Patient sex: F
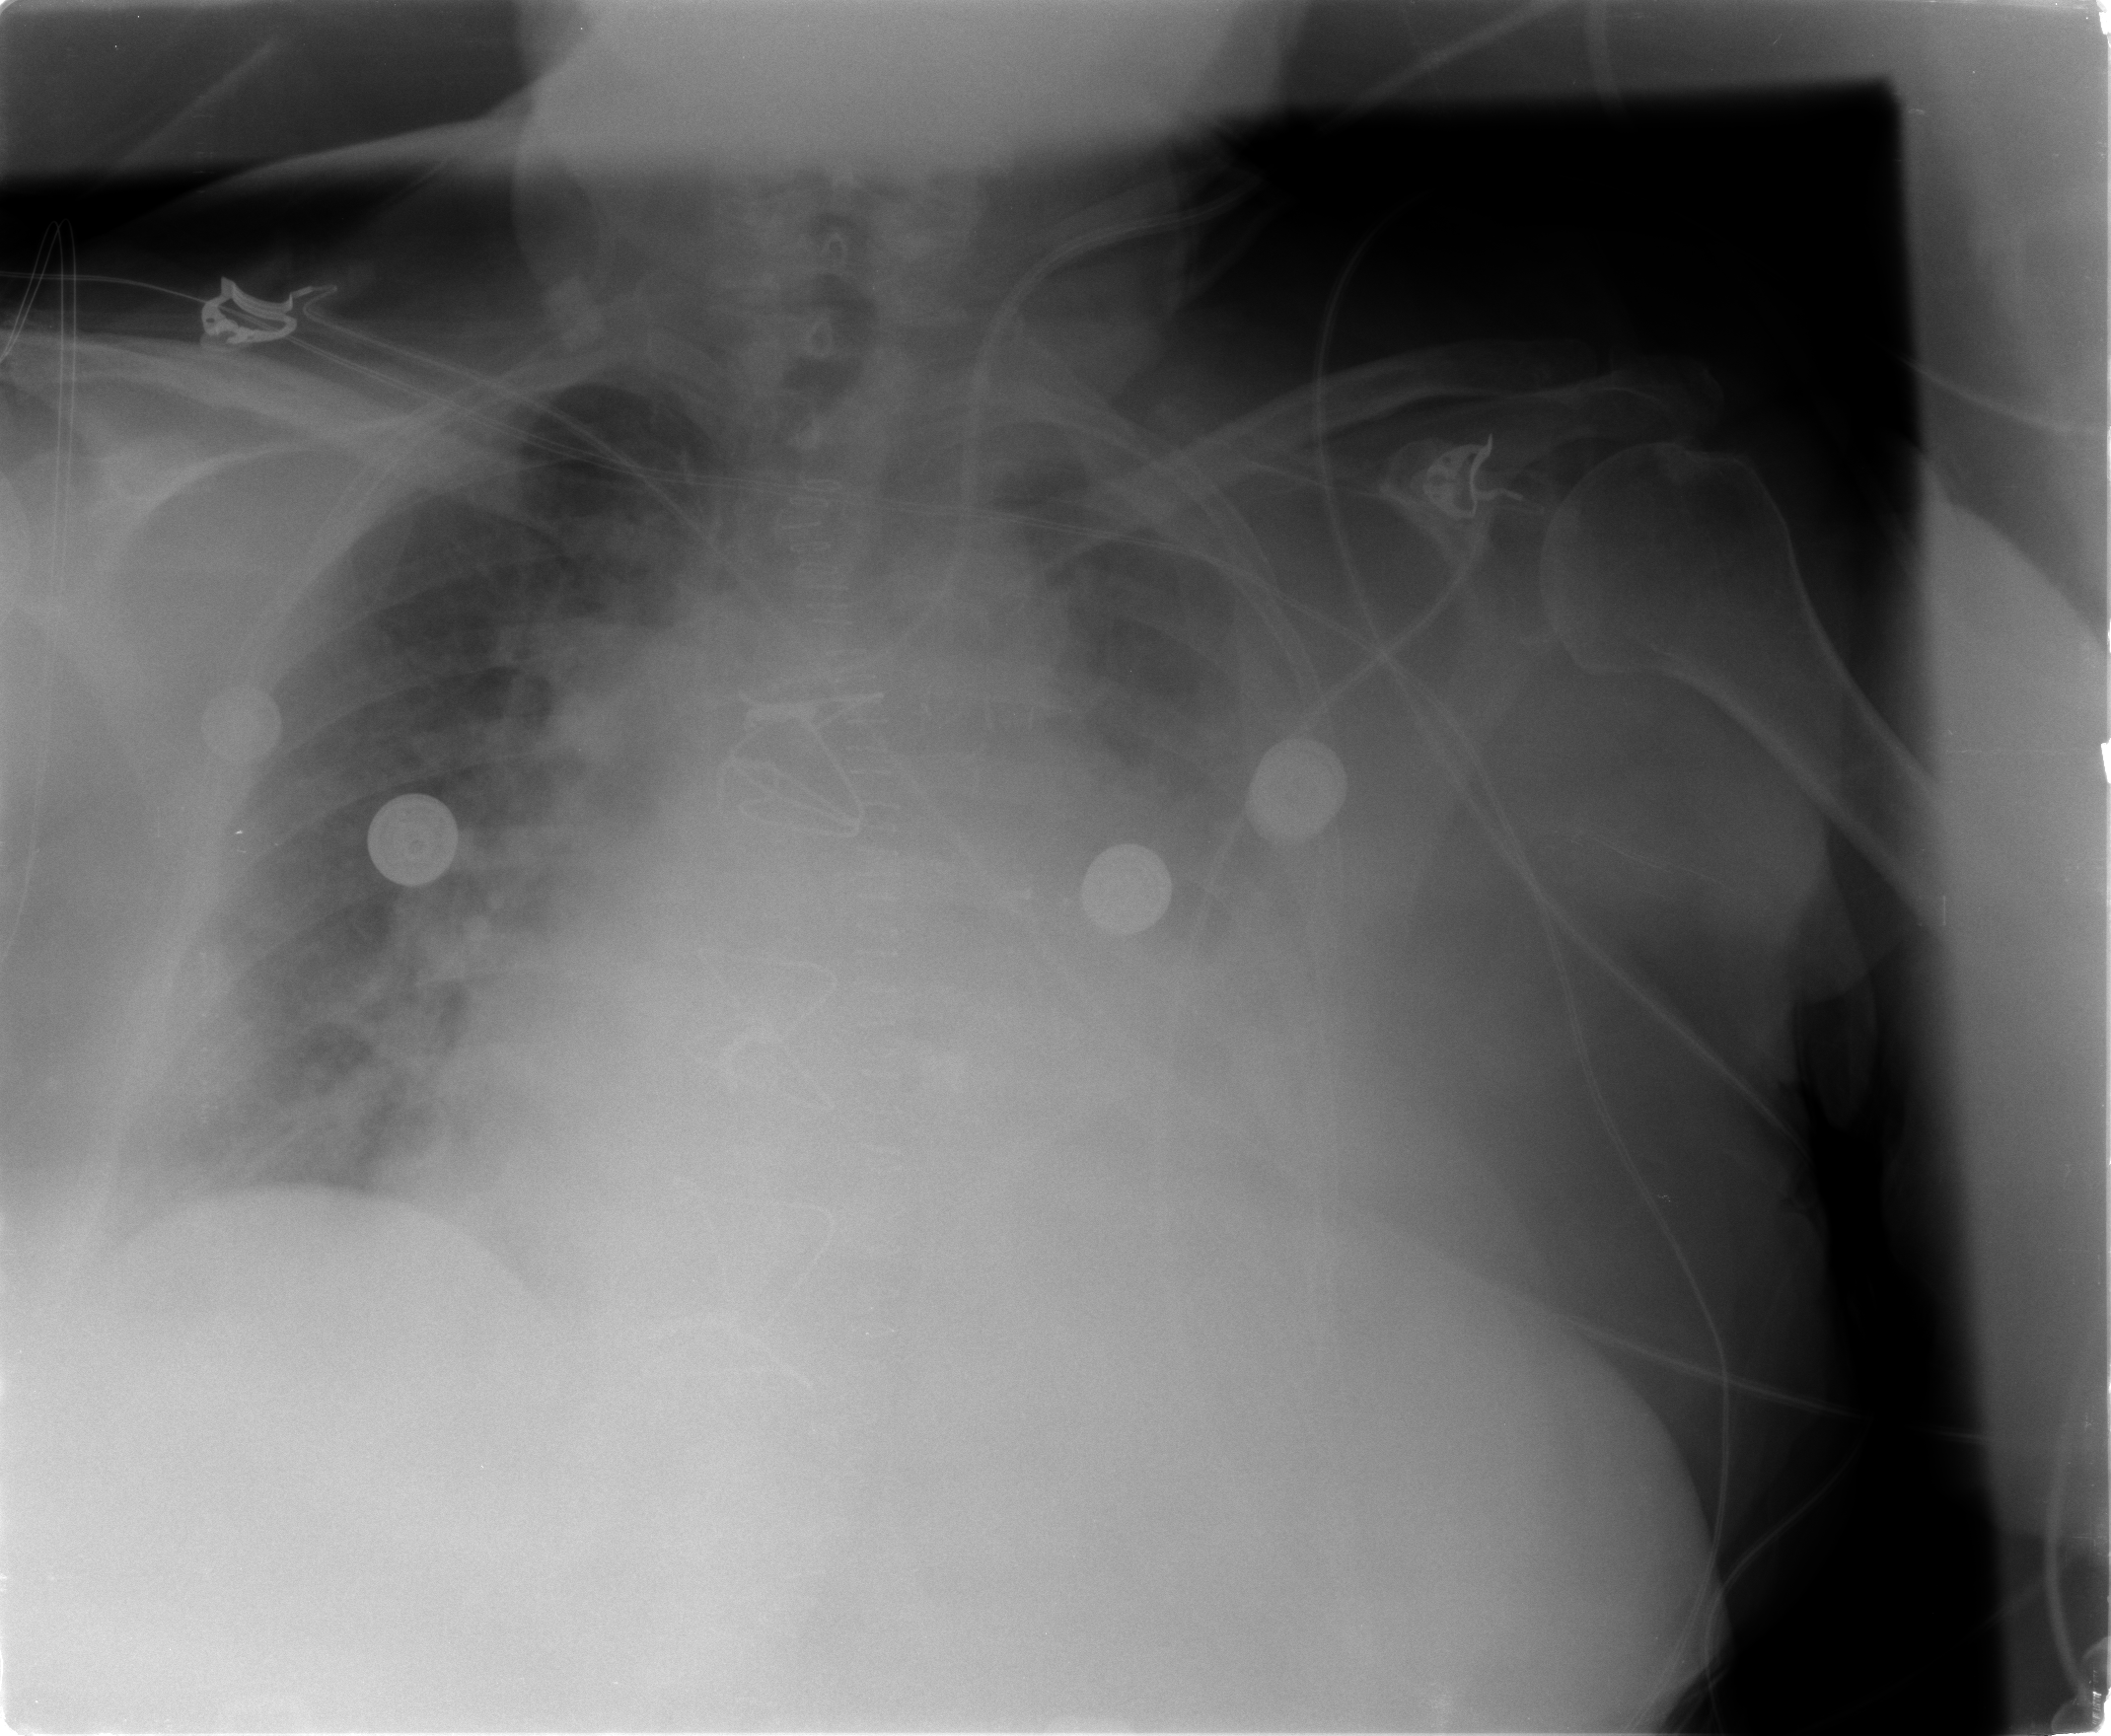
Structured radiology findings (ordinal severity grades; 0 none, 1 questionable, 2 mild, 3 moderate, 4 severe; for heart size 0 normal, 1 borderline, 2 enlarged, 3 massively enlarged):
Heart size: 2
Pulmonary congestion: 2
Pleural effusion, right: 1
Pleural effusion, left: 3
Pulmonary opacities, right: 2
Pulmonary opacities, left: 2
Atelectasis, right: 2
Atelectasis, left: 3